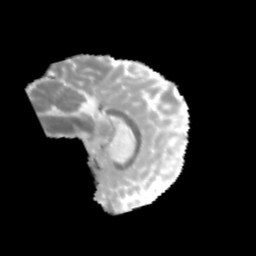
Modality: MD
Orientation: sagittal
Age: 13
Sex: male
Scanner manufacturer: siemens
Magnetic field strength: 3 T
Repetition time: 3.8 s
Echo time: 0.07 s